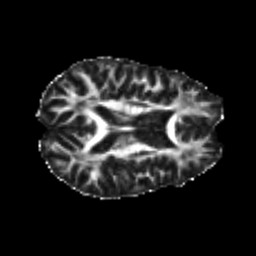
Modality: FA
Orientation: axial
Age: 22
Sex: female
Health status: healthy
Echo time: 0.074 s